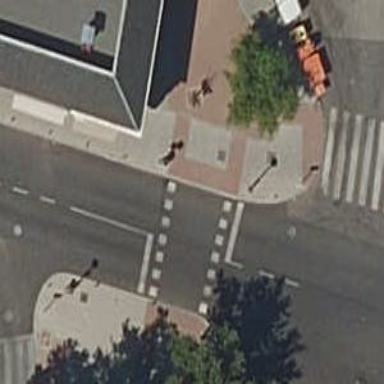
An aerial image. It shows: Road with traffic signals at the crossing.